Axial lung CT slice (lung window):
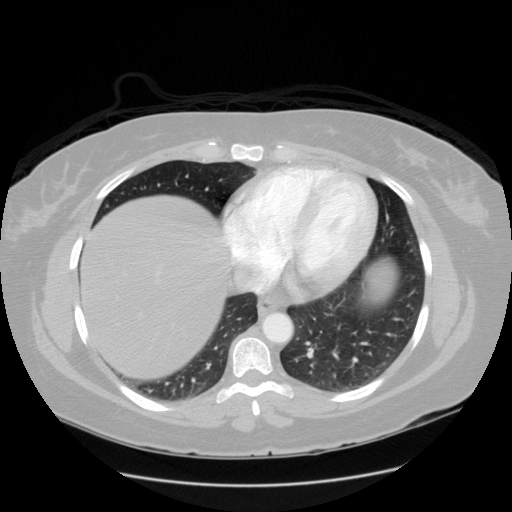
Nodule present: no